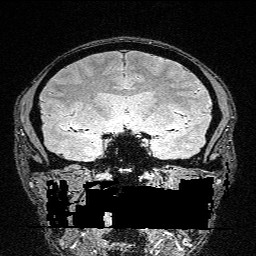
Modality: FLASH
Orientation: sagittal
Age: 30
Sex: male